Interaction volume radius: 5 \u00c5
Interaction volume height: 15 \u00c5
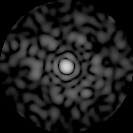
Disorder parameter: 0.8781